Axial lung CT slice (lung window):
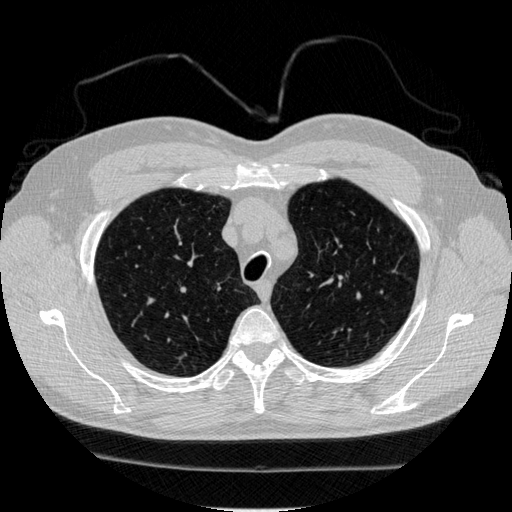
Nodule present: no